Question: i am using Urlsession and JSONDecoder to get and decode my data but somehow some variables on Weather struct returns nil while im decoding it. it may be something related to utf8 but I can't figure out how to handle.
'''
var request = URLRequest(url: URL(string: "myurlstring")
URLSession.shared.dataTask(with: request) {(data,resp,err) in
guard let data = data else { return }
do{
let decoder = JSONDecoder()
let weatherData = try decoder.decode(Weather.self, from: data)
completion(weatherData,nil)
} catch let err {
completion(nil,err)
}
}.resume()
'''
im getting nil values as you can see here:

but on postman I can get non nil results
This is the raw json data that I get from postman
'''
{"lat":39.92,"lon":32.85,"timezone":"Europe/Istanbul","timezone_offset":10800,"current":{"dt":<PHONE>,"sunrise":<PHONE>,"sunset":<PHONE>,"temp":2.26,"feels_like":-0.99,"pressure":1026,"humidity":72,"dew_point":-2,"uvi":0,"clouds":0,"visibility":10000,"wind_speed":1.37,"wind_deg":72,"weather":[{"id":800,"main":"Clear","description":"clear sky","icon":"01n"}]},"minutely":[{"dt":<PHONE>,"precipitation":0},{"dt":<PHONE>,"precipitation":0},{"dt":<PHONE>,"precipitation":0},{"dt":<PHONE>,"precipitation":0},{"dt":<PHONE>,"precipitation":0},{"dt":<PHONE>,"precipitation":0},{"dt":<PHONE>,"precipitation":0},{"dt":<PHONE>,"precipitation":0},{"dt":<PHONE>,"precipitation":0},{"dt":<PHONE>,"precipitation":0},{"dt":<PHONE>,"precipitation":0},{"dt":<PHONE>,"precipitation":0},{"dt":<PHONE>,"precipitation":0},{"dt":<PHONE>,"precipitation":0},{"dt":<PHONE>,"precipitation":0},{"dt":<PHONE>,"precipitation":0},{"dt":<PHONE>,"precipitation":0},{"dt":<PHONE>,"precipitation":0},{"dt":<PHONE>,"precipitation":0},{"dt":<PHONE>,"precipitation":0},{"dt":<PHONE>,"precipitation":0},{"dt":<PHONE>,"precipitation":0},{"dt":<PHONE>,"precipitation":0},{"dt":<PHONE>,"precipitation":0},{"dt":<PHONE>,"precipitation":0},{"dt":<PHONE>,"precipitation":0},{"dt":<PHONE>,"precipitation":0},{"dt":<PHONE>,"precipitation":0},{"dt":<PHONE>,"precipitation":0},{"dt":<PHONE>,"precipitation":0},{"dt":<PHONE>,"precipitation":0},{"dt":<PHONE>,"precipitation":0},{"dt":<PHONE>,"precipitation":0},{"dt":<PHONE>,"precipitation":0},{"dt":<PHONE>,"precipitation":0},{"dt":<PHONE>,"precipitation":0},{"dt":<PHONE>,"precipitation":0},{"dt":<PHONE>,"precipitation":0},{"dt":<PHONE>,"precipitation":0},{"dt":<PHONE>,"precipitation":0},{"dt":<PHONE>,"precipitation":0},{"dt":<PHONE>,"precipitation":0},{"dt":<PHONE>,"precipitation":0},{"dt":<PHONE>,"precipitation":0},{"dt":<PHONE>,"precipitation":0},{"dt":<PHONE>,"precipitation":0},{"dt":<PHONE>,"precipitation":0},{"dt":<PHONE>,"precipitation":0},{"dt":<PHONE>,"precipitation":0},{"dt":<PHONE>,"precipitation":0},{"dt":<PHONE>,"precipitation":0},{"dt":<PHONE>,"precipitation":0},{"dt":<PHONE>,"precipitation":0},{"dt":<PHONE>,"precipitation":0},{"dt":<PHONE>,"precipitation":0},{"dt":<PHONE>,"precipitation":0},{"dt":<PHONE>,"precipitation":0},{"dt":<PHONE>,"precipitation":0},{"dt":<PHONE>,"precipitation":0},{"dt":<PHONE>,"precipitation":0},{"dt":<PHONE>,"precipitation":0}],"hourly":[{"dt":<PHONE>,"temp":2.26,"feels_like":-0.99,"pressure":1026,"humidity":72,"dew_point":-2,"uvi":0,"clouds":0,"visibility":10000,"wind_speed":1.37,"wind_deg":72,"weather":[{"id":800,"main":"Clear","description":"clear sky","icon":"01n"}],"pop":0},{"dt":<PHONE>,"temp":3.06,"feels_like":-0.06,"pressure":1026,"humidity":73,"dew_point":-1.15,"uvi":0,"clouds":0,"visibility":10000,"wind_speed":1.36,"wind_deg":73,"weather":[{"id":800,"main":"Clear","description":"clear sky","icon":"01n"}],"pop":0},{"dt":<PHONE>,"temp":3.55,"feels_like":0.24,"pressure":1026,"humidity":74,"dew_point":-0.57,"uvi":0,"clouds":0,"visibility":10000,"wind_speed":1.76,"wind_deg":69,"weather":[{"id":800,"main":"Clear","description":"clear sky","icon":"01n"}],"pop":0},{"dt":<PHONE>,"temp":3.7,"feels_like":0.26,"pressure":1026,"humidity":74,"dew_point":-0.44,"uvi":0,"clouds":0,"visibility":10000,"wind_speed":1.98,"wind_deg":68,"weather":[{"id":800,"main":"Clear","description":"clear sky","icon":"01n"}],"pop":0},{"dt":<PHONE>,"temp":3.3,"feels_like":-0.02,"pressure":1026,"humidity":77,"dew_point":-0.3,"uvi":0,"clouds":0,"visibility":10000,"wind_speed":1.83,"wind_deg":66,"weather":[{"id":800,"main":"Clear","description":"clear sky","icon":"01n"}],"pop":0},{"dt":<PHONE>,"temp":3.08,"feels_like":-0.29,"pressure":1026,"humidity":78,"dew_point":-1.55,"uvi":0,"clouds":0,"visibility":10000,"wind_speed":1.9,"wind_deg":68,"weather":[{"id":800,"main":"Clear","description":"clear sky","icon":"01n"}],"pop":0},{"dt":<PHONE>,"temp":2.68,"feels_like":-0.58,"pressure":1026,"humidity":80,"dew_point":-1.74,"uvi":0,"clouds":2,"visibility":10000,"wind_speed":1.73,"wind_deg":61,"weather":[{"id":800,"main":"Clear","description":"clear sky","icon":"01n"}],"pop":0},{"dt":<PHONE>,"temp":2.91,"feels_like":-0.69,"pressure":1026,"humidity":78,"dew_point":-1.77,"uvi":0,"clouds":1,"visibility":10000,"wind_speed":2.19,"wind_deg":63,"weather":[{"id":800,"main":"Clear","description":"clear sky","icon":"01n"}],"pop":0},{"dt":<PHONE>,"temp":2.31,"feels_like":-0.83,"pressure":1026,"humidity":82,"dew_point":-1.84,"uvi":0,"clouds":15,"visibility":10000,"wind_speed":1.56,"wind_deg":70,"weather":[{"id":801,"main":"Clouds","description":"few clouds","icon":"02n"}],"pop":0},{"dt":<PHONE>,"temp":3.76,"feels_like":0.53,"pressure":1026,"humidity":74,"dew_point":-1.75,"uvi":0.2,"clouds":29,"visibility":10000,"wind_speed":1.69,"wind_deg":70,"weather":[{"id":802,"main":"Clouds","description":"scattered clouds","icon":"03d"}],"pop":0},{"dt":<PHONE>,"temp":6.01,"feels_like":2.76,"pressure":1026,"humidity":63,"dew_point":-1.27,"uvi":0.55,"clouds":100,"visibility":10000,"wind_speed":1.7,"wind_deg":67,"weather":[{"id":804,"main":"Clouds","description":"overcast clouds","icon":"04d"}],"pop":0},{"dt":<PHONE>,"temp":7.55,"feels_like":4.39,"pressure":1026,"humidity":57,"dew_point":-1.22,"uvi":1.1,"clouds":100,"visibility":10000,"wind_speed":1.59,"wind_deg":74,"weather":[{"id":804,"main":"Clouds","description":"overcast clouds","icon":"04d"}],"pop":0},{"dt":<PHONE>,"temp":8.65,"feels_like":5.61,"pressure":1025,"humidity":53,"dew_point":-1,"uvi":1.56,"clouds":100,"visibility":10000,"wind_speed":1.42,"wind_deg":79,"weather":[{"id":804,"main":"Clouds","description":"overcast clouds","icon":"04d"}],"pop":0},{"dt":<PHONE>,"temp":9.47,"feels_like":6.36,"pressure":1024,"humidity":50,"dew_point":-0.8,"uvi":1.68,"clouds":100,"visibility":10000,"wind_speed":1.52,"wind_deg":86,"weather":[{"id":804,"main":"Clouds","description":"overcast clouds","icon":"04d"}],"pop":0},{"dt":<PHONE>,"temp":9.96,"feels_like":6.64,"pressure":1023,"humidity":49,"dew_point":-0.72,"uvi":1.41,"clouds":100,"visibility":10000,"wind_speed":1.86,"wind_deg":84,"weather":[{"id":804,"main":"Clouds","description":"overcast clouds","icon":"04d"}],"pop":0},{"dt":<PHONE>,"temp":10.16,"feels_like":7.02,"pressure":1022,"humidity":48,"dew_point":-0.76,"uvi":0.9,"clouds":100,"visibility":10000,"wind_speed":1.58,"wind_deg":79,"weather":[{"id":804,"main":"Clouds","description":"overcast clouds","icon":"04d"}],"pop":0},{"dt":<PHONE>,"temp":9.96,"feels_like":7.12,"pressure":1022,"humidity":49,"dew_point":-0.6,"uvi":0.39,"clouds":100,"visibility":10000,"wind_speed":1.17,"wind_deg":76,"weather":[{"id":804,"main":"Clouds","description":"overcast clouds","icon":"04d"}],"pop":0},{"dt":<PHONE>,"temp":8.25,"feels_like":5.56,"pressure":1023,"humidity":56,"dew_point":0.04,"uvi":0,"clouds":100,"visibility":10000,"wind_speed":1,"wind_deg":81,"weather":[{"id":804,"main":"Clouds","description":"overcast clouds","icon":"04d"}],"pop":0},{"dt":<PHONE>,"temp":6.37,"feels_like":3.53,"pressure":1023,"humidity":63,"dew_point":-0.42,"uvi":0,"clouds":100,"visibility":10000,"wind_speed":1.19,"wind_deg":85,"weather":[{"id":804,"main":"Clouds","description":"overcast clouds","icon":"04n"}],"pop":0},{"dt":<PHONE>,"temp":6.08,"feels_like":3.17,"pressure":1023,"humidity":64,"dew_point":-0.51,"uvi":0,"clouds":100,"visibility":10000,"wind_speed":1.28,"wind_deg":80,"weather":[{"id":804,"main":"Clouds","description":"overcast clouds","icon":"04n"}],"pop":0},{"dt":<PHONE>,"temp":5.66,"feels_like":2.84,"pressure":1024,"humidity":66,"dew_point":-0.57,"uvi":0,"clouds":100,"visibility":10000,"wind_speed":1.15,"wind_deg":89,"weather":[{"id":804,"main":"Clouds","description":"overcast clouds","icon":"04n"}],"pop":0},{"dt":<PHONE>,"temp":5.35,"feels_like":2.6,"pressure":1024,"humidity":67,"dew_point":-0.7,"uvi":0,"clouds":100,"visibility":10000,"wind_speed":1.03,"wind_deg":88,"weather":[{"id":804,"main":"Clouds","description":"overcast clouds","icon":"04n"}],"pop":0},{"dt":<PHONE>,"temp":5.17,"feels_like":2.55,"pressure":1024,"humidity":68,"dew_point":-0.81,"uvi":0,"clouds":100,"visibility":10000,"wind_speed":0.86,"wind_deg":90,"weather":[{"id":804,"main":"Clouds","description":"overcast clouds","icon":"04n"}],"pop":0},{"dt":<PHONE>,"temp":4.66,"feels_like":2.12,"pressure":1024,"humidity":70,"dew_point":-1.03,"uvi":0,"clouds":100,"visibility":10000,"wind_speed":0.72,"wind_deg":88,"weather":[{"id":804,"main":"Clouds","description":"overcast clouds","icon":"04n"}],"pop":0},{"dt":<PHONE>,"temp":4.11,"feels_like":1.43,"pressure":1023,"humidity":72,"dew_point":-1.31,"uvi":0,"clouds":100,"visibility":10000,"wind_speed":0.89,"wind_deg":87,"weather":[{"id":804,"main":"Clouds","description":"overcast clouds","icon":"04n"}],"pop":0},{"dt":<PHONE>,"temp":3.65,"feels_like":1.2,"pressure":1023,"humidity":75,"dew_point":-1.44,"uvi":0,"clouds":100,"visibility":10000,"wind_speed":0.59,"wind_deg":110,"weather":[{"id":804,"main":"Clouds","description":"overcast clouds","icon":"04n"}],"pop":0},{"dt":<PHONE>,"temp":3.17,"feels_like":1,"pressure":1023,"humidity":77,"dew_point":-1.44,"uvi":0,"clouds":100,"visibility":10000,"wind_speed":0.17,"wind_deg":168,"weather":[{"id":804,"main":"Clouds","description":"overcast clouds","icon":"04n"}],"pop":0},{"dt":<PHONE>,"temp":2.75,"feels_like":0.51,"pressure":1023,"humidity":80,"dew_point":-1.31,"uvi":0,"clouds":98,"visibility":10000,"wind_speed":0.29,"wind_deg":36,"weather":[{"id":804,"main":"Clouds","description":"overcast clouds","icon":"04n"}],"pop":0},{"dt":<PHONE>,"temp":2.38,"feels_like":-0.1,"pressure":1023,"humidity":82,"dew_point":-1.33,"uvi":0,"clouds":37,"visibility":10000,"wind_speed":0.63,"wind_deg":81,"weather":[{"id":802,"main":"Clouds","description":"scattered clouds","icon":"03n"}],"pop":0},{"dt":<PHONE>,"temp":2.1,"feels_like":-0.49,"pressure":1023,"humidity":83,"dew_point":-1.59,"uvi":0,"clouds":19,"visibility":10000,"wind_speed":0.77,"wind_deg":88,"weather":[{"id":801,"main":"Clouds","description":"few clouds","icon":"02n"}],"pop":0},{"dt":<PHONE>,"temp":1.86,"feels_like":-0.54,"pressure":1023,"humidity":84,"dew_point":-1.77,"uvi":0,"clouds":12,"visibility":10000,"wind_speed":0.48,"wind_deg":93,"weather":[{"id":801,"main":"Clouds","description":"few clouds","icon":"02n"}],"pop":0},{"dt":<PHONE>,"temp":1.65,"feels_like":-0.77,"pressure":1023,"humidity":85,"dew_point":-1.93,"uvi":0,"clouds":9,"visibility":10000,"wind_speed":0.5,"wind_deg":108,"weather":[{"id":800,"main":"Clear","description":"clear sky","icon":"01n"}],"pop":0},{"dt":<PHONE>,"temp":1.62,"feels_like":-0.93,"pressure":1023,"humidity":86,"dew_point":-1.92,"uvi":0,"clouds":8,"visibility":10000,"wind_speed":0.71,"wind_deg":125,"weather":[{"id":800,"main":"Clear","description":"clear sky","icon":"01n"}],"pop":0},{"dt":<PHONE>,"temp":3.22,"feels_like":0.54,"pressure":1023,"humidity":77,"dew_point":-1.43,"uvi":0.2,"clouds":6,"visibility":10000,"wind_speed":0.91,"wind_deg":114,"weather":[{"id":800,"main":"Clear","description":"clear sky","icon":"01d"}],"pop":0},{"dt":<PHONE>,"temp":6.78,"feels_like":4.06,"pressure":1023,"humidity":60,"dew_point":-1.04,"uvi":0.59,"clouds":0,"visibility":10000,"wind_speed":0.96,"wind_deg":115,"weather":[{"id":800,"main":"Clear","description":"clear sky","icon":"01d"}],"pop":0},{"dt":<PHONE>,"temp":8.01,"feels_like":5.38,"pressure":1022,"humidity":56,"dew_point":-0.88,"uvi":1.18,"clouds":0,"visibility":10000,"wind_speed":0.87,"wind_deg":131,"weather":[{"id":800,"main":"Clear","description":"clear sky","icon":"01d"}],"pop":0},{"dt":<PHONE>,"temp":8.83,"feels_like":6.08,"pressure":1021,"humidity":53,"dew_point":-0.47,"uvi":1.66,"clouds":29,"visibility":10000,"wind_speed":1.05,"wind_deg":124,"weather":[{"id":802,"main":"Clouds","description":"scattered clouds","icon":"03d"}],"pop":0},{"dt":<PHONE>,"temp":9.46,"feels_like":6.49,"pressure":1020,"humidity":51,"dew_point":0.02,"uvi":1.74,"clouds":47,"visibility":10000,"wind_speed":1.37,"wind_deg":145,"weather":[{"id":802,"main":"Clouds","description":"scattered clouds","icon":"03d"}],"pop":0},{"dt":<PHONE>,"temp":9.94,"feels_like":6.92,"pressure":1019,"humidity":52,"dew_point":0.55,"uvi":1.46,"clouds":58,"visibility":10000,"wind_speed":1.59,"wind_deg":155,"weather":[{"id":803,"main":"Clouds","description":"broken clouds","icon":"04d"}],"pop":0},{"dt":<PHONE>,"temp":10.25,"feels_like":7.2,"pressure":1018,"humidity":52,"dew_point":0.95,"uvi":0.93,"clouds":65,"visibility":10000,"wind_speed":1.7,"wind_deg":156,"weather":[{"id":803,"main":"Clouds","description":"broken clouds","icon":"04d"}],"pop":0},{"dt":<PHONE>,"temp":10.11,"feels_like":6.92,"pressure":1018,"humidity":54,"dew_point":1.3,"uvi":0.45,"clouds":98,"visibility":10000,"wind_speed":1.98,"wind_deg":155,"weather":[{"id":804,"main":"Clouds","description":"overcast clouds","icon":"04d"}],"pop":0},{"dt":<PHONE>,"temp":8.43,"feels_like":5.34,"pressure":1018,"humidity":62,"dew_point":1.79,"uvi":0,"clouds":49,"visibility":10000,"wind_speed":1.92,"wind_deg":138,"weather":[{"id":802,"main":"Clouds","description":"scattered clouds","icon":"03d"}],"pop":0},{"dt":<PHONE>,"temp":6.46,"feels_like":3.08,"pressure":1019,"humidity":70,"dew_point":1.58,"uvi":0,"clouds":32,"visibility":10000,"wind_speed":2.29,"wind_deg":116,"weather":[{"id":802,"main":"Clouds","description":"scattered clouds","icon":"03n"}],"pop":0},{"dt":<PHONE>,"temp":5.78,"feels_like":2.68,"pressure":1019,"humidity":74,"dew_point":1.65,"uvi":0,"clouds":25,"visibility":10000,"wind_speed":1.93,"wind_deg":109,"weather":[{"id":802,"main":"Clouds","description":"scattered clouds","icon":"03n"}],"pop":0},{"dt":<PHONE>,"temp":5.51,"feels_like":2.42,"pressure":1019,"humidity":76,"dew_point":1.65,"uvi":0,"clouds":20,"visibility":10000,"wind_speed":1.94,"wind_deg":102,"weather":[{"id":801,"main":"Clouds","description":"few clouds","icon":"02n"}],"pop":0},{"dt":<PHONE>,"temp":5.2,"feels_like":2.13,"pressure":1019,"humidity":77,"dew_point":1.66,"uvi":0,"clouds":17,"visibility":10000,"wind_speed":1.88,"wind_deg":98,"weather":[{"id":801,"main":"Clouds","description":"few clouds","icon":"02n"}],"pop":0},{"dt":<PHONE>,"temp":4.96,"feels_like":1.8,"pressure":1019,"humidity":77,"dew_point":1.41,"uvi":0,"clouds":16,"visibility":10000,"wind_speed":1.96,"wind_deg":98,"weather":[{"id":801,"main":"Clouds","description":"few clouds","icon":"02n"}],"pop":0},{"dt":<PHONE>,"temp":4.73,"feels_like":1.54,"pressure":1019,"humidity":77,"dew_point":1.14,"uvi":0,"clouds":38,"visibility":10000,"wind_speed":1.94,"wind_deg":99,"weather":[{"id":802,"main":"Clouds","description":"scattered clouds","icon":"03n"}],"pop":0}],"daily":[{"dt":<PHONE>,"sunrise":<PHONE>,"sunset":<PHONE>,"temp":{"day":8.65,"min":2.26,"max":10.16,"night":4.66,"eve":6.37,"morn":2.68},"feels_like":{"day":5.61,"night":2.12,"eve":3.53,"morn":-0.58},"pressure":1025,"humidity":53,"dew_point":-1,"wind_speed":1.42,"wind_deg":79,"weather":[{"id":804,"main":"Clouds","description":"overcast clouds","icon":"04d"}],"clouds":100,"pop":0,"uvi":1.68},{"dt":<PHONE>,"sunrise":<PHONE>,"sunset":<PHONE>,"temp":{"day":8.83,"min":1.62,"max":10.25,"night":4.73,"eve":6.46,"morn":1.86},"feels_like":{"day":6.08,"night":1.54,"eve":3.08,"morn":-0.54},"pressure":1021,"humidity":53,"dew_point":-0.47,"wind_speed":1.05,"wind_deg":124,"weather":[{"id":802,"main":"Clouds","description":"scattered clouds","icon":"03d"}],"clouds":29,"pop":0,"uvi":1.74},{"dt":<PHONE>,"sunrise":<PHONE>,"sunset":<PHONE>,"temp":{"day":6.76,"min":3.75,"max":6.93,"night":3.88,"eve":5.25,"morn":4.19},"feels_like":{"day":4.84,"night":1.69,"eve":2.76,"morn":0.95},"pressure":1019,"humidity":70,"dew_point":1.73,"wind_speed":0.28,"wind_deg":74,"weather":[{"id":501,"main":"Rain","description":"moderate rain","icon":"10d"}],"clouds":100,"pop":0.84,"rain":3.33,"uvi":0.92},{"dt":<PHONE>,"sunrise":<PHONE>,"sunset":<PHONE>,"temp":{"day":7.92,"min":2.25,"max":9.68,"night":5.61,"eve":6.62,"morn":2.25},"feels_like":{"day":5.61,"night":3.19,"eve":3.93,"morn":-0.48},"pressure":1024,"humidity":75,"dew_point":3.86,"wind_speed":1.35,"wind_deg":138,"weather":[{"id":804,"main":"Clouds","description":"overcast clouds","icon":"04d"}],"clouds":85,"pop":0,"uvi":1.53},{"dt":<PHONE>,"sunrise":<PHONE>,"sunset":<PHONE>,"temp":{"day":9.52,"min":3.3,"max":11.03,"night":5.83,"eve":7.61,"morn":3.3},"feels_like":{"day":6.47,"night":2.14,"eve":3.99,"morn":0.96},"pressure":1018,"humidity":59,"dew_point":2.02,"wind_speed":1.94,"wind_deg":193,"weather":[{"id":803,"main":"Clouds","description":"broken clouds","icon":"04d"}],"clouds":73,"pop":0,"uvi":1.36},{"dt":<PHONE>,"sunrise":<PHONE>,"sunset":<PHONE>,"temp":{"day":8.46,"min":3.38,"max":10.97,"night":6.64,"eve":7.48,"morn":3.38},"feels_like":{"day":5.89,"night":4.27,"eve":5.51,"morn":0.69},"pressure":1020,"humidity":57,"dew_point":0.64,"wind_speed":0.93,"wind_deg":186,"weather":[{"id":804,"main":"Clouds","description":"overcast clouds","icon":"04d"}],"clouds":99,"pop":0,"uvi":2},{"dt":<PHONE>,"sunrise":<PHONE>,"sunset":<PHONE>,"temp":{"day":8.61,"min":7.2,"max":10.59,"night":9.15,"eve":10.06,"morn":7.46},"feels_like":{"day":5.94,"night":6.09,"eve":7.12,"morn":4.51},"pressure":1018,"humidity":74,"dew_point":4.26,"wind_speed":2,"wind_deg":174,"weather":[{"id":500,"main":"Rain","description":"light rain","icon":"10d"}],"clouds":100,"pop":0.38,"rain":0.35,"uvi":2},{"dt":<PHONE>,"sunrise":<PHONE>,"sunset":<PHONE>,"temp":{"day":12.17,"min":6.69,"max":14.54,"night":9.62,"eve":10.91,"morn":6.69},"feels_like":{"day":9.55,"night":7.19,"eve":8.57,"morn":3.86},"pressure":1020,"humidity":59,"dew_point":4.61,"wind_speed":1.96,"wind_deg":194,"weather":[{"id":500,"main":"Rain","description":"light rain","icon":"10d"}],"clouds":74,"pop":0.51,"rain":0.99,"uvi":2}]}
'''
ant this is my weather model
'''
struct Weather: Codable {
let lat, lon: Double
let timezone: String?
let timezoneOffset: Int?
let current: Current?
let minutely: [Minutely]?
let hourly: [Current]?
let daily: [Daily]?
enum CodingKeys: String, CodingKey {
case lat, lon, timezone
case timezoneOffset
case current, minutely, hourly, daily
}}
struct Current: Codable {
let dt, sunrise, sunset: Int?
let temp, feelsLike: Double?
let pressure, humidity: Int?
let dewPoint, uvi: Double?
let clouds, visibility: Int?
let windSpeed: Double?
let windDeg: Int?
let weather: [WeatherElement]?
let pop: Double?
let rain: Rain?
enum CodingKeys: String, CodingKey {
case dt, sunrise, sunset, temp
case feelsLike
case pressure, humidity
case dewPoint
case uvi, clouds, visibility
case windSpeed
case windDeg
case weather, pop, rain
}}
struct Rain: Codable {
let the1H: Double?
enum CodingKeys: String, CodingKey {
case the1H
}}
struct WeatherElement: Codable {
let id: Int?
let main, weatherDescription, icon: String?
enum CodingKeys: String, CodingKey {
case id, main
case weatherDescription
case icon
}}
struct Daily: Codable {
let dt, sunrise, sunset: Int?
let temp: Temp?
let feelsLike: FeelsLike?
let pressure, humidity: Int?
let dewPoint, windSpeed: Double?
let windDeg: Int?
let weather: [WeatherElement]?
let clouds: Int?
let pop, uvi, rain: Double?
enum CodingKeys: String, CodingKey {
case dt, sunrise, sunset, temp
case feelsLike
case pressure, humidity
case dewPoint
case windSpeed
case windDeg
case weather, clouds, pop, uvi, rain
}}
struct FeelsLike: Codable {
let day, night, eve, morn: Double?}
struct Temp: Codable {
let day, min, max, night: Double?
let eve, morn: Double?}
struct Minutely: Codable {
let dt, precipitation: Double?}
'''
its my first time here. Sorry for my mistakes.
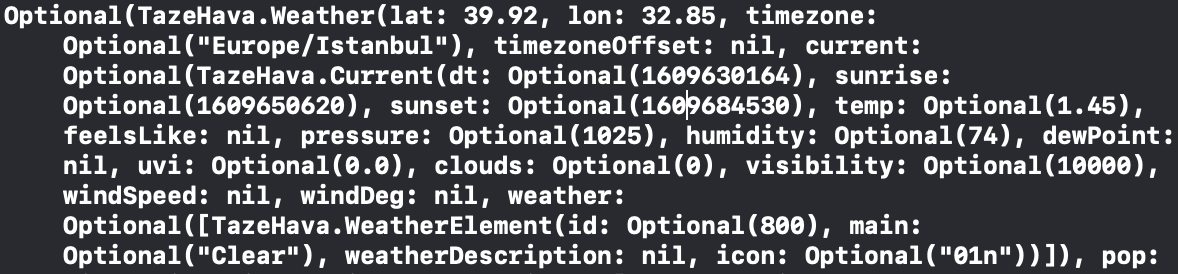
Answer: The problem is the names of the variables, for example:
should be exactly like it is, not
you can update the enum CodingKeys to avoid bad naming practices.
'''
enum CodingKeys: String, CodingKey {
case lat, lon, timezone
case timezoneOffset = "timezone_offset"
case current, minutely, hourly, daily
}}
'''